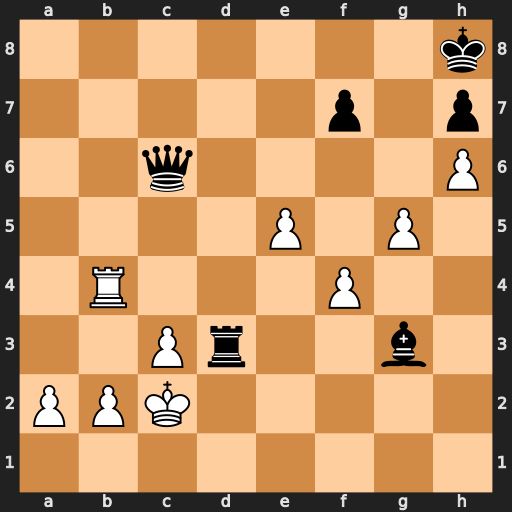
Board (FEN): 7k/5p1p/2q4P/4P1P1/1R3P2/2Pr2b1/PPK5/8
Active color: w
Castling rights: -
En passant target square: -
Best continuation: Rb8+ Rd8 Rxd8+ Qe8 Rxe8#